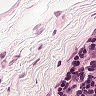
Metastatic tissue present: no